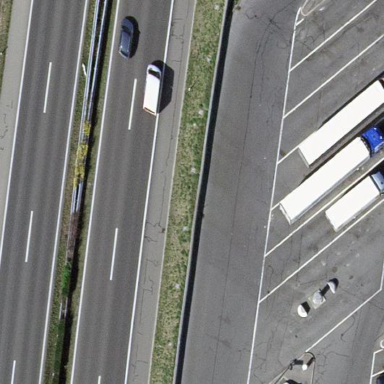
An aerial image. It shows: Designated parking area for tourist buses with asphalt surface.